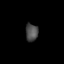
Tissue: lung
Cell type: Epithelial cells
Senescence score: 0.199
Nuclear area (px): 216
Mean DAPI intensity: 75.773